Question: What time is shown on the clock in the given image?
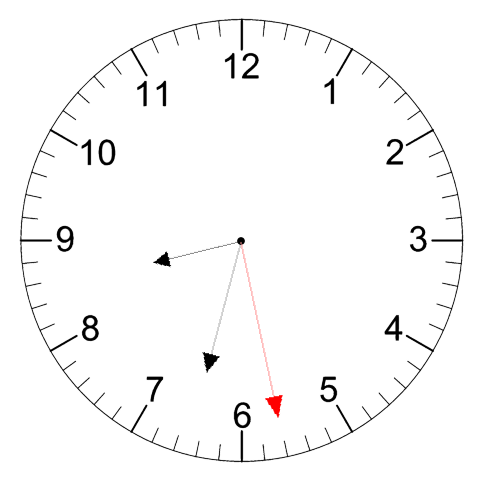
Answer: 08:32:28